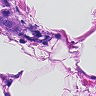
Metastatic tissue present: yes